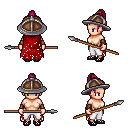
a pixel art fantasy rpg character, female body template, human, light skin, red tattered cape, white pants, ruby red short topknot hairstyle, chain helm, cloth bracers, ghillies, spear, four views (front, back, left, right), 2x2 character sprite sheet, small pixel art, hard edges, no anti-aliasing